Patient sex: F
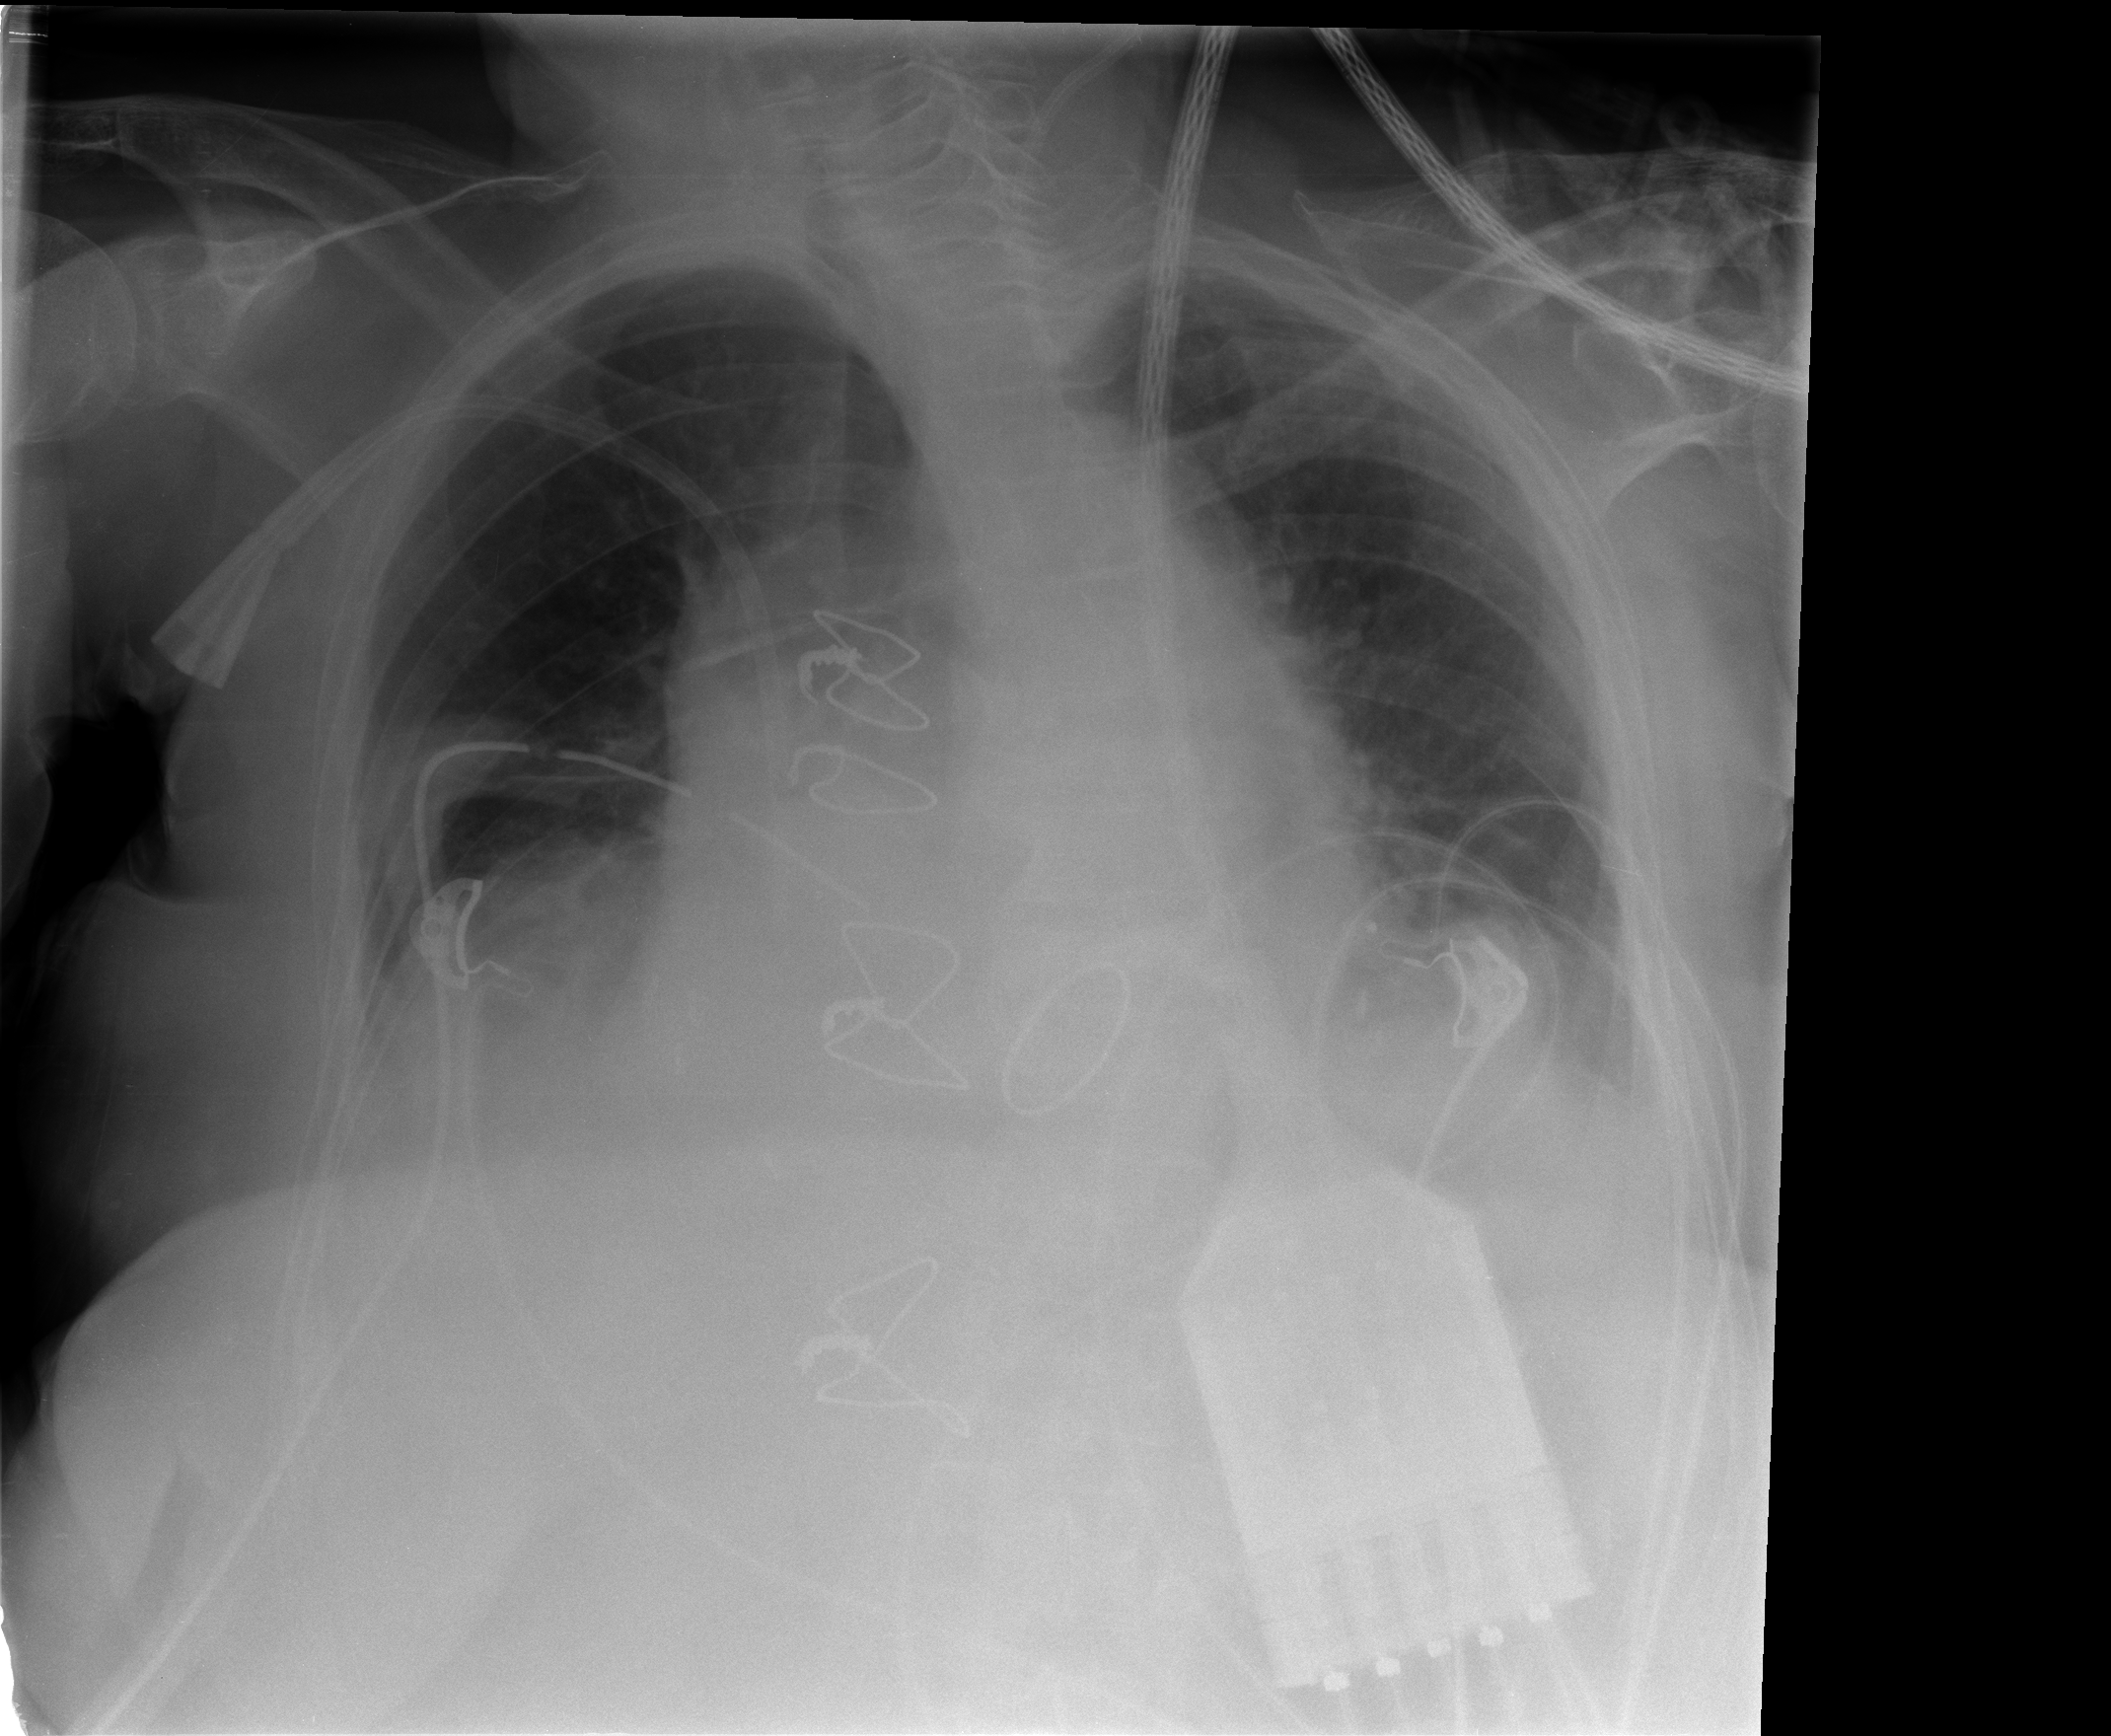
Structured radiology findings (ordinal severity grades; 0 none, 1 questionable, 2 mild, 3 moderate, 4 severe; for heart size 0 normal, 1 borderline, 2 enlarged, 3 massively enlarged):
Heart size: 2
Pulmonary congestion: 0
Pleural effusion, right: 1
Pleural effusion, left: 1
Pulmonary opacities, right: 0
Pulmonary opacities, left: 0
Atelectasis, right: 2
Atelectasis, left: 2